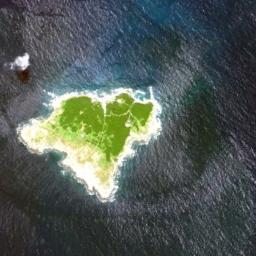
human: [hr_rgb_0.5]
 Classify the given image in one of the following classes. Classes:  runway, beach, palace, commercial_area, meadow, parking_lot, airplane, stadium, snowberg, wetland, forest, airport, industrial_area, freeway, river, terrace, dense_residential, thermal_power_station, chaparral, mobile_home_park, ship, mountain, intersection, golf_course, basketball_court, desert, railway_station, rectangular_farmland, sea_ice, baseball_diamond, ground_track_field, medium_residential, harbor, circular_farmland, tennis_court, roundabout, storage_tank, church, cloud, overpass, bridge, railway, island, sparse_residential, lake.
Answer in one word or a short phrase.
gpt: island